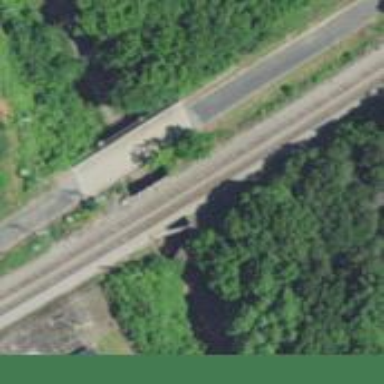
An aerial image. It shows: Disused railway spur bridge.